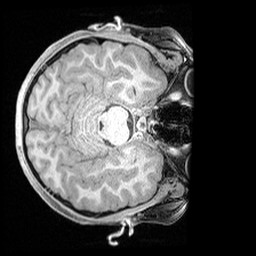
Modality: T1w
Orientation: axial
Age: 9
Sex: male
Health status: ill
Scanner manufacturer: siemens
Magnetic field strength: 3 T
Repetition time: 1.6 s
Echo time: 0.00179 s